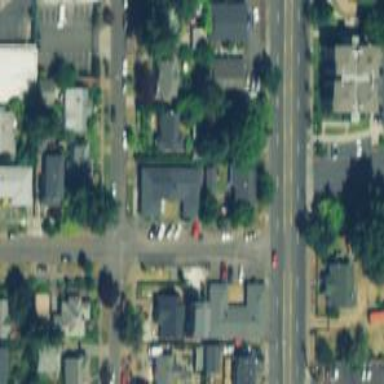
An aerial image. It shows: Residential road with sidewalk on the left side.